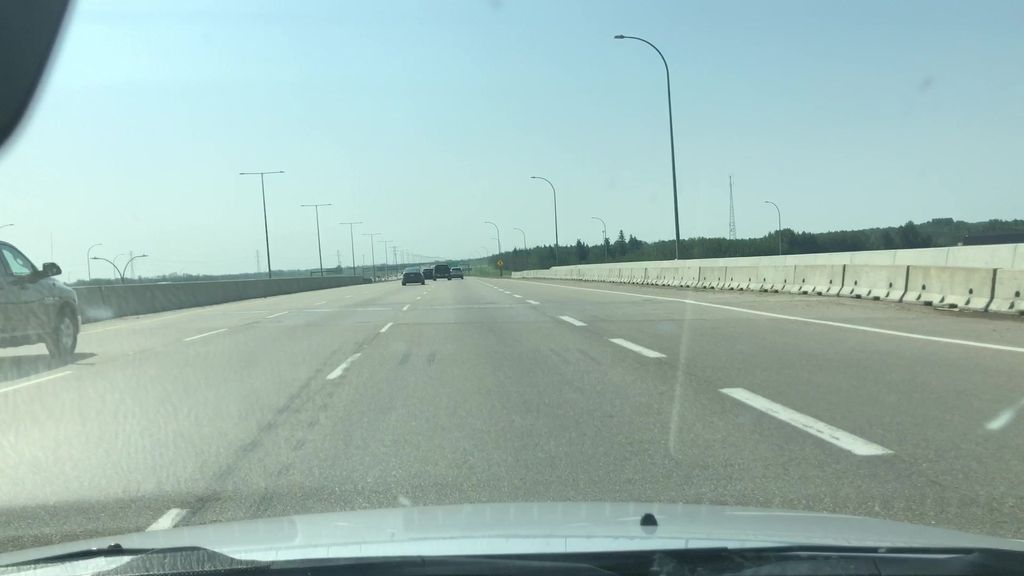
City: edmonton